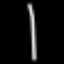
Label: line